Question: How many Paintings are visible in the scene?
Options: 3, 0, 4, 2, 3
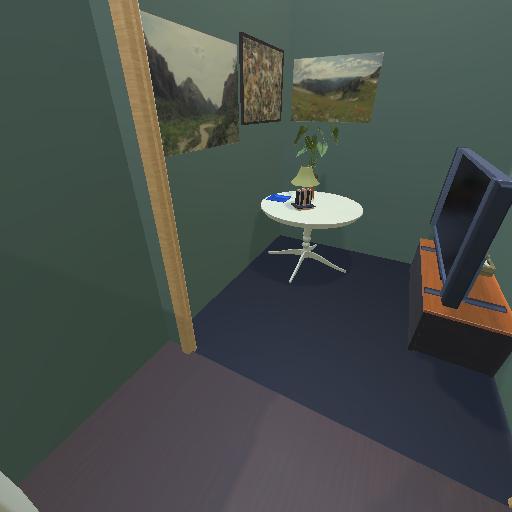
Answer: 3